Question: I'm trying to set up delegates and team members for a user using UCMA. I have found <URL> on how to set up call forwarding rules and how to set up simultaneous ring. One of the suggestion is to use 'Microsoft.Rtc.Internal.Collaboration.Routing' which at first glance has everything I'd need.
The problem however is that adding some addresses to Routing.Delegates adds them to the users delegates list, but they are not displayed in the Lync client (see attached picture).
After examining how the Lync client adds these people to the list in the picture, I found out that it's not publishing it via routing category, but using this XML:
'''
<setDelegates xmlns="http://schemas.microsoft.com/2007/09/sip/delegate-management" version="6">
<delegate uri="sip:somebody@example.com" action="add"/>
</setDelegates>
'''
Is there a way how I could publish this XML using UCMA? Or is there some other way for adding the people in the list?
Thanks for any suggestion.

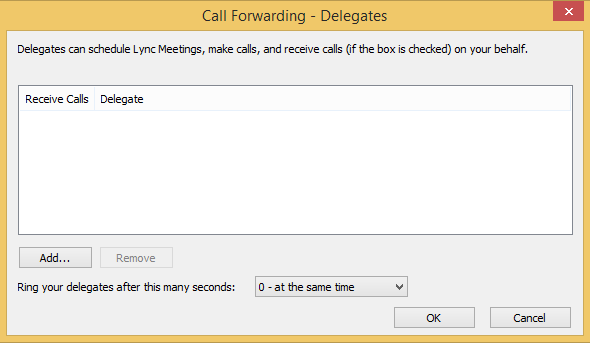
Answer: My question has been answered <URL>
The solution is to hand craft the response using 'BeginSendMessage' in '_userEndpoint.InnerEndpoint.BeginSendMessage'.